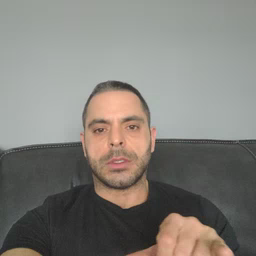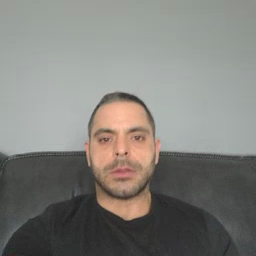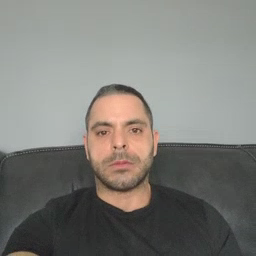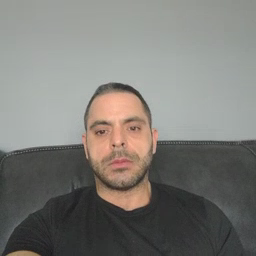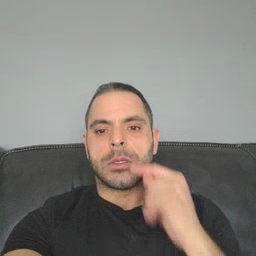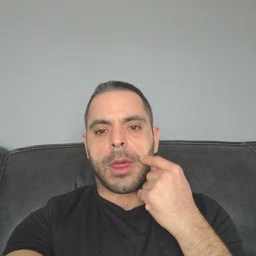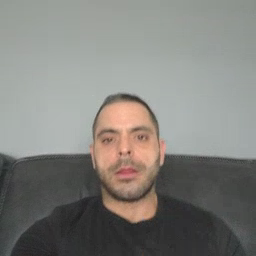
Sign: smile